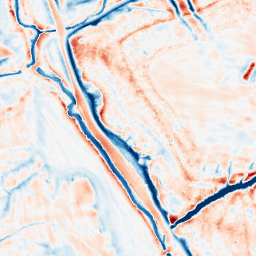
Category: edge_preserving
Decomposition family: bilateral
Decomposition parameters: d: 21
sigma_color: 25
sigma_space: 75
Upsampling method: regularized
Upsampling parameters: scale: 4
lambda_reg: 0.01
Upsampling scale: 4